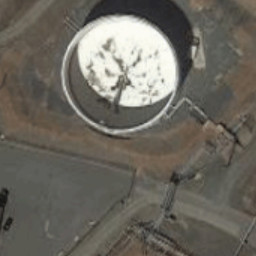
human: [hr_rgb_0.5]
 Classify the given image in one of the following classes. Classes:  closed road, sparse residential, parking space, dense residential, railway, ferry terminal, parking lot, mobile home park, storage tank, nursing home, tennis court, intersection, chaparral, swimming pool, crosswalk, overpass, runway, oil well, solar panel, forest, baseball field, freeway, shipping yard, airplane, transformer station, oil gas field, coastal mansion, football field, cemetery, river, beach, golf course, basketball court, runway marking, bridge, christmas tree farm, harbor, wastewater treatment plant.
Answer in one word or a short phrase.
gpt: storage tank